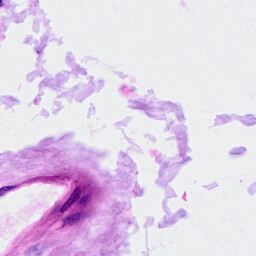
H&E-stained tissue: Ovarian